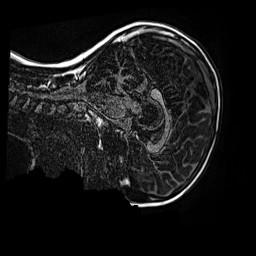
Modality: MP2RAGE
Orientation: sagittal
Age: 10
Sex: female
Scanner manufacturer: siemens
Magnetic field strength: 3 T
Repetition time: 4 s
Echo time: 0.00299 s